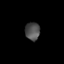
Tissue: lung
Cell type: Endothelial cells
Senescence score: 0.5911
Nuclear area (px): 258
Mean DAPI intensity: 78.547